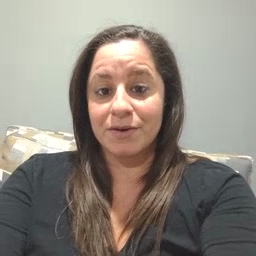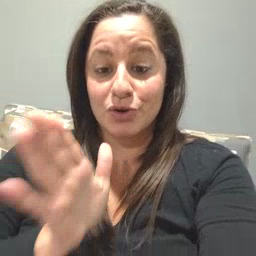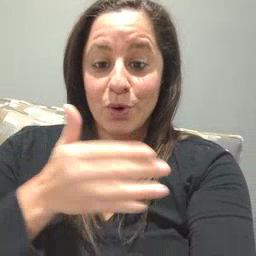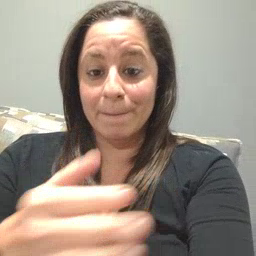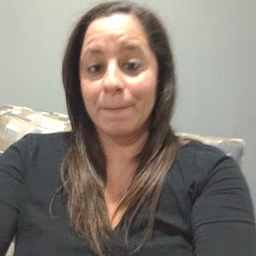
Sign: room